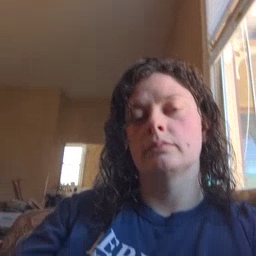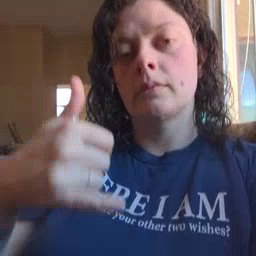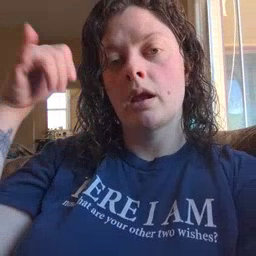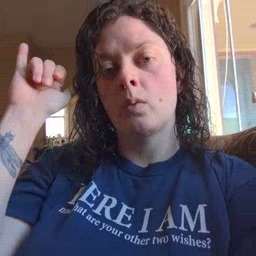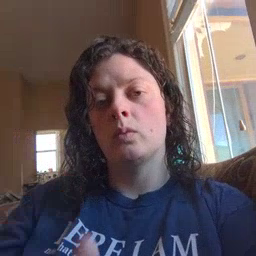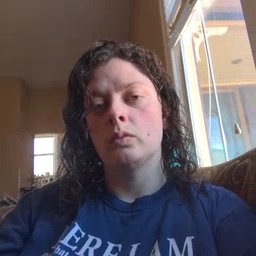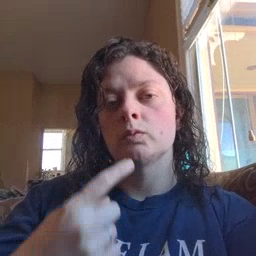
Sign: cow